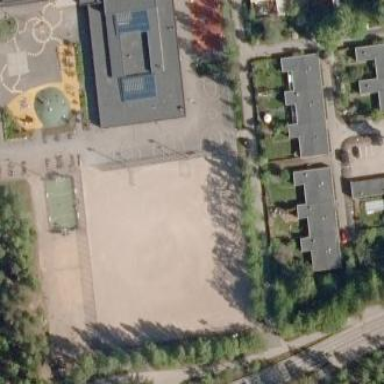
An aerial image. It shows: Soccer pitch for leisureland activities.